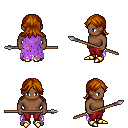
a pixel art fantasy rpg character, male body template, human, dark skin, maroon tattered cape, red pants, brunette loose hair, gold boots, spear, four views (front, back, left, right), 2x2 character sprite sheet, small pixel art, hard edges, no anti-aliasing